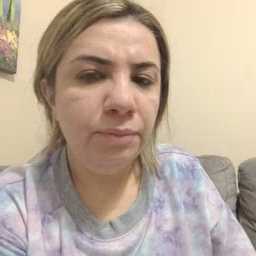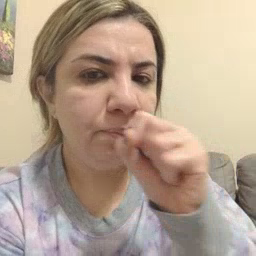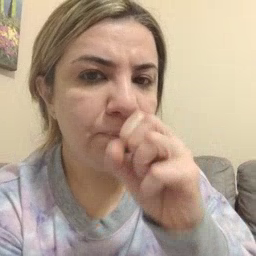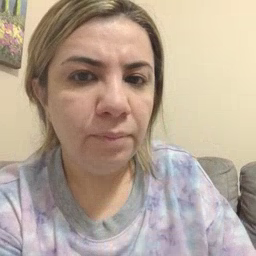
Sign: orange